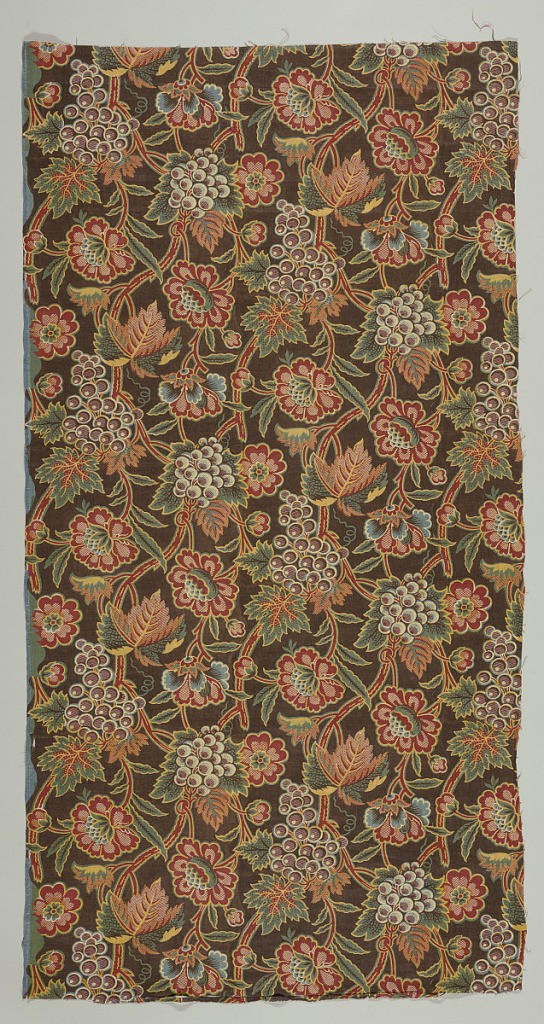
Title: Textile
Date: ca. 1810
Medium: cotton Technique: block printed on plain weave
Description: Design of grapes, flowers, leaves and meandering stems in brown, blue, green, yellow, red, and white.